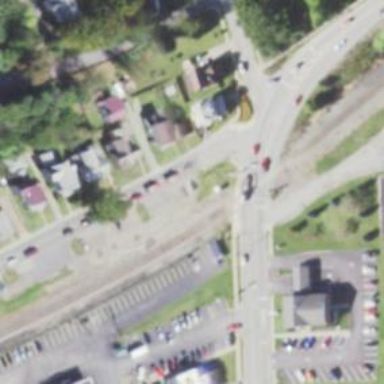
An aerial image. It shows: Railway crossing.